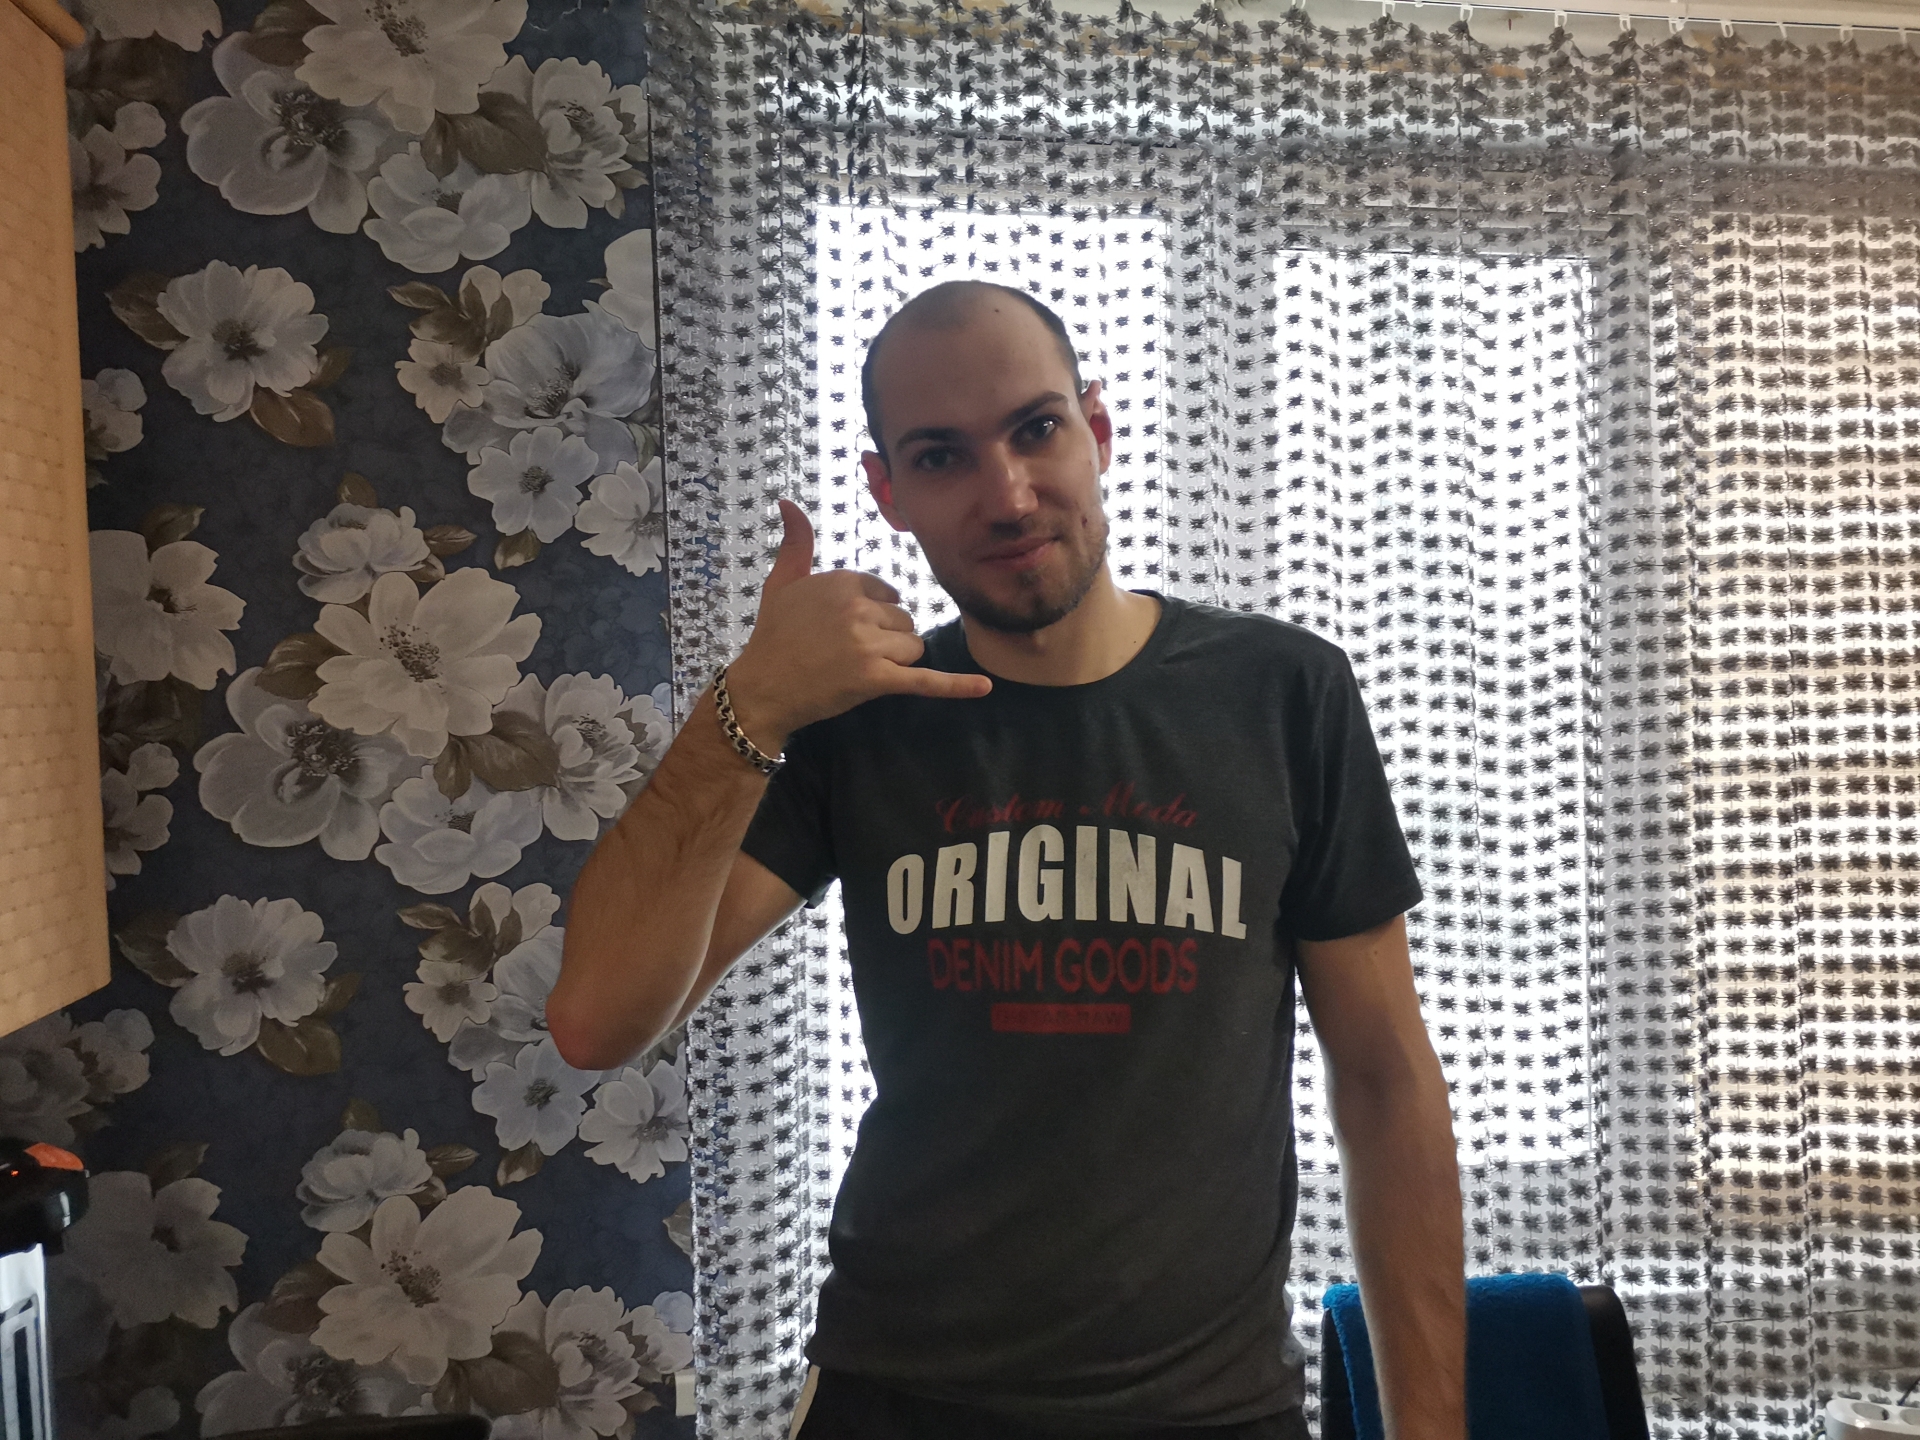
Label: clear